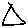
Label: triangle